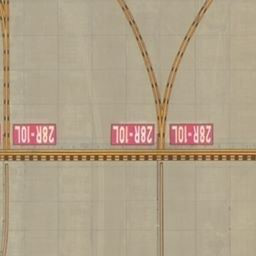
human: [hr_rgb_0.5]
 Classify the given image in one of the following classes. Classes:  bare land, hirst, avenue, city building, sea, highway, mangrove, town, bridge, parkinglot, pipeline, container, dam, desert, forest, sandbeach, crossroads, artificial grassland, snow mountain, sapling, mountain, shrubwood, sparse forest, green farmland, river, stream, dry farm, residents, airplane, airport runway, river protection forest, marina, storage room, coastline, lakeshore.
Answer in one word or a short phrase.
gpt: airport runway